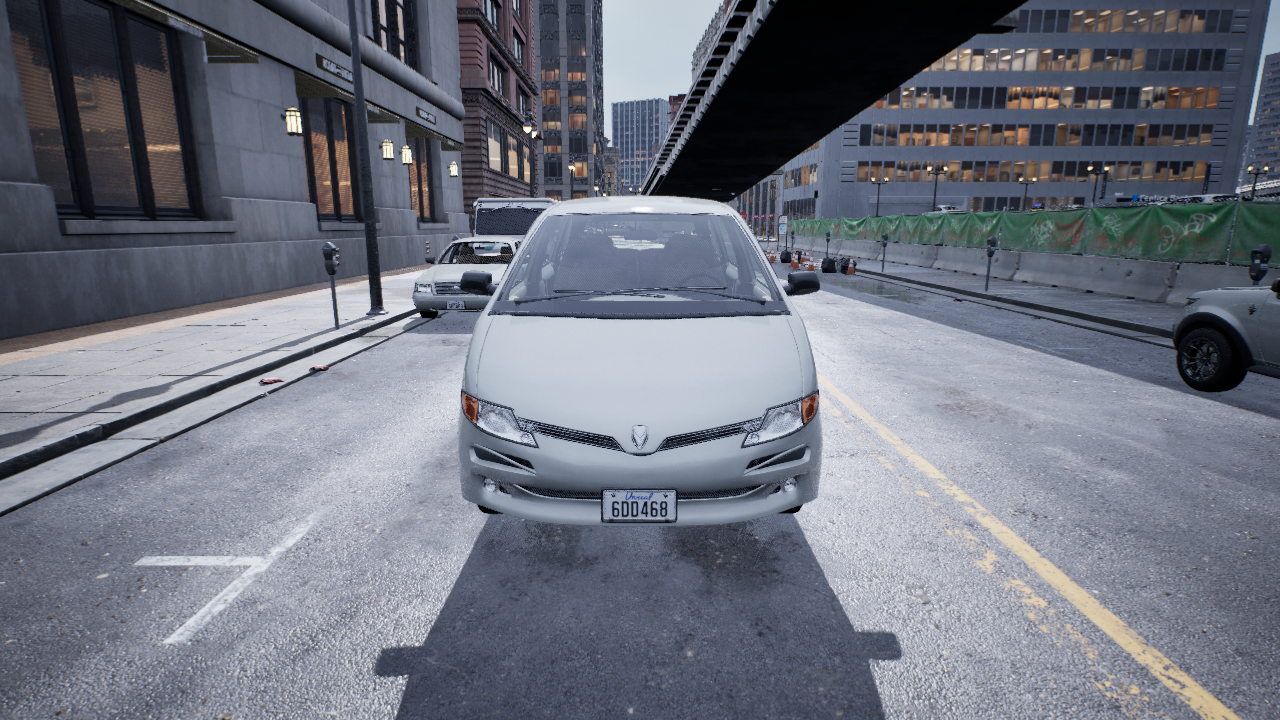
Venue: downtown
Lighting: overcast
Vehicle rig: minivan